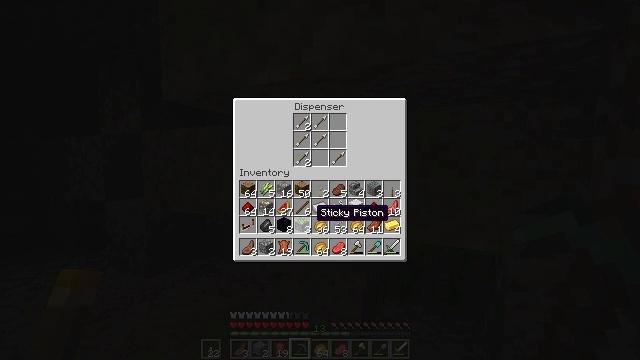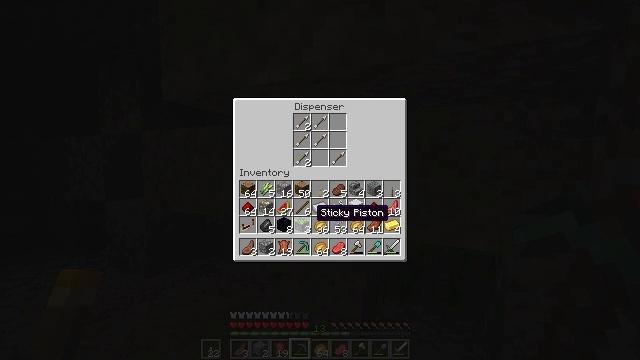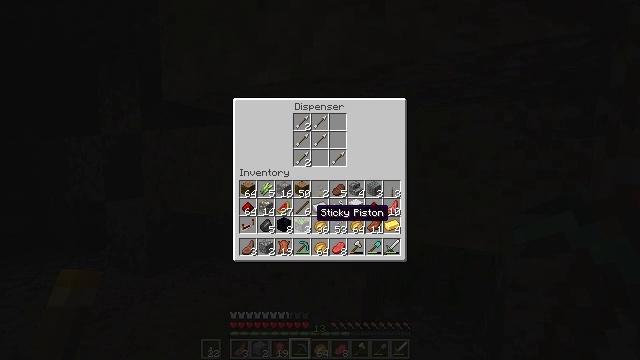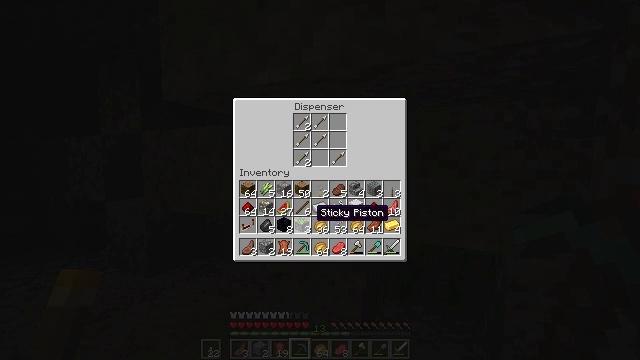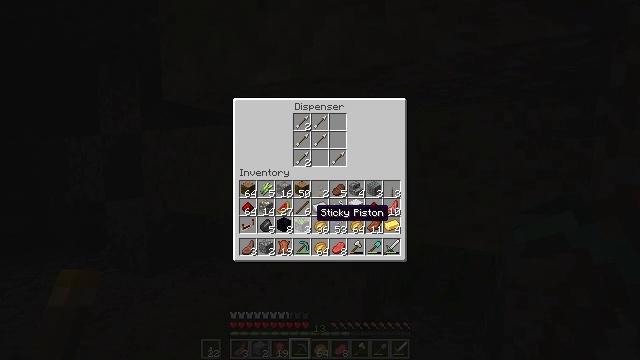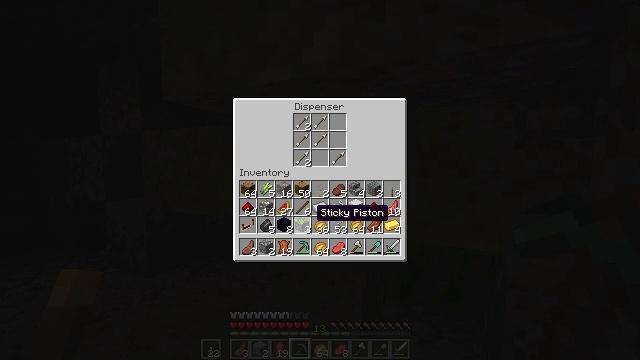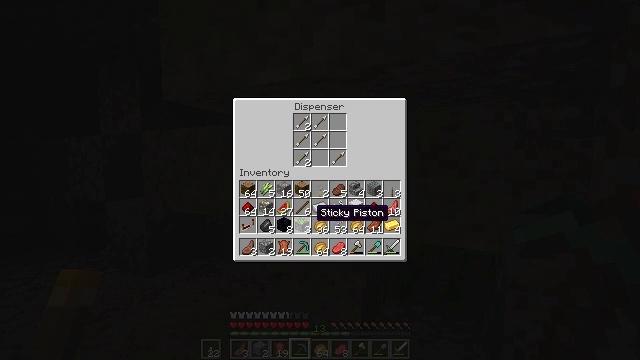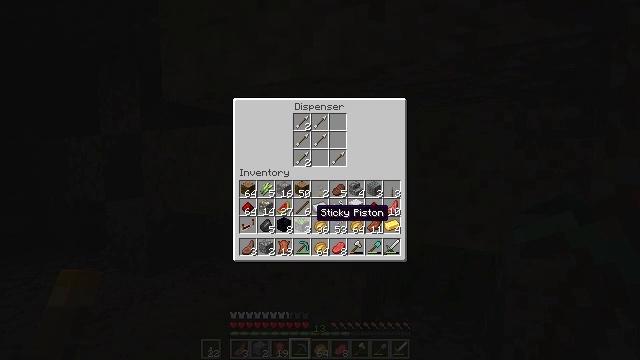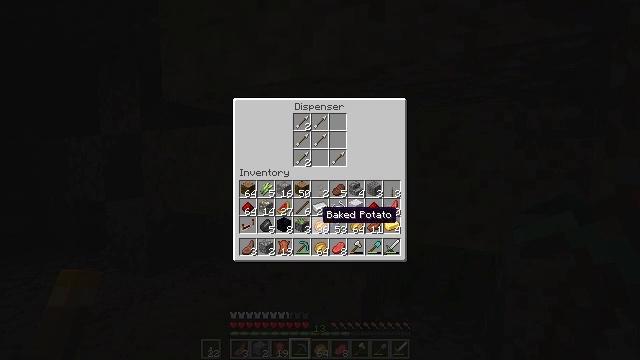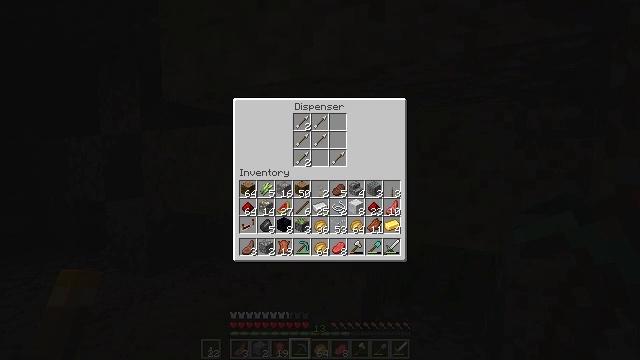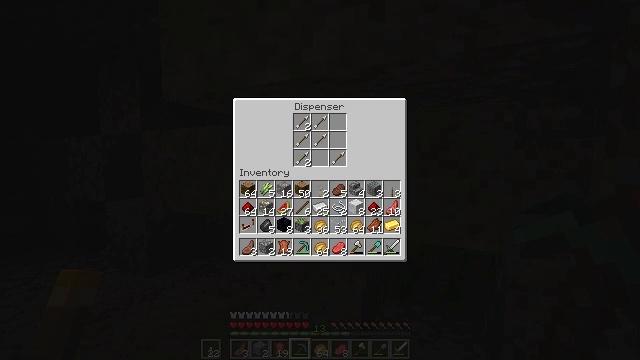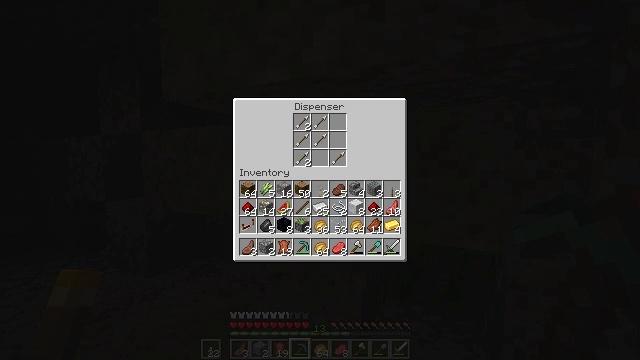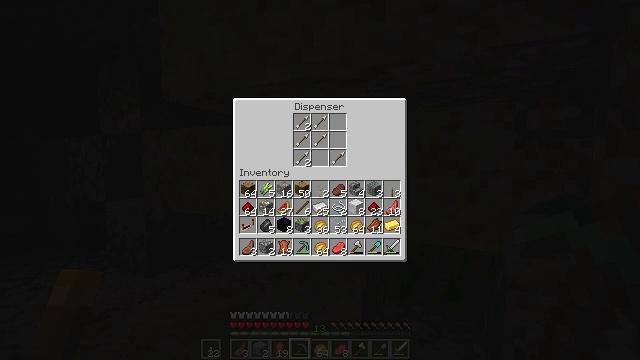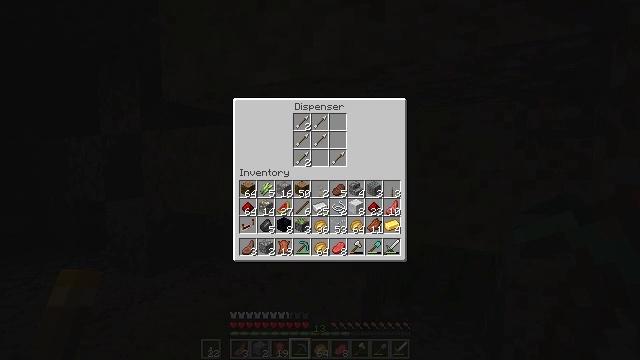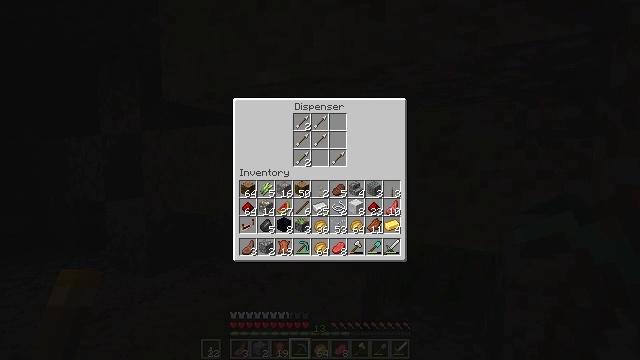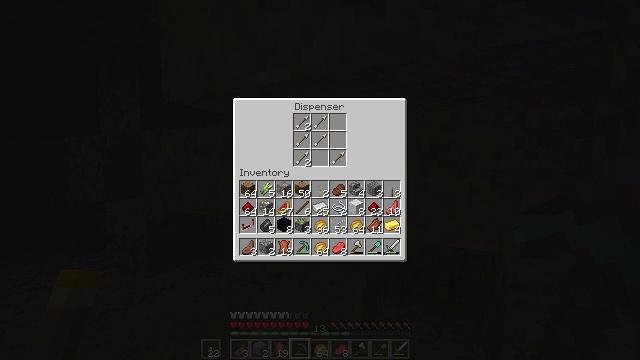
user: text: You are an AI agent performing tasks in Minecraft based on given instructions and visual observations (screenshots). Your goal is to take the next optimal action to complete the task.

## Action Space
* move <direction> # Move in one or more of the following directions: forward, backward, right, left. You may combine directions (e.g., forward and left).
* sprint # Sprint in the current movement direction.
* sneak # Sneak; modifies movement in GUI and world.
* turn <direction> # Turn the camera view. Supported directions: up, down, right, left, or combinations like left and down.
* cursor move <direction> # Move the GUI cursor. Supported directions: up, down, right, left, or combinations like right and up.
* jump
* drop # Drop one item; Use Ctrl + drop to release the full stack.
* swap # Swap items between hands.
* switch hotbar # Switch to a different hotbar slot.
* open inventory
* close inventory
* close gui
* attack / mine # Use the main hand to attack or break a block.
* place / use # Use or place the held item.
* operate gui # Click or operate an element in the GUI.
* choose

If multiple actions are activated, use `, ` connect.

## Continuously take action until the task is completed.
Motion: motion action
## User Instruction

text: Retrieve the dispenser by attacking it.
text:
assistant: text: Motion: no_op
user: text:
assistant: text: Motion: no_op
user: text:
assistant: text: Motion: no_op
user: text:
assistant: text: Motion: no_op
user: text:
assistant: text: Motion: no_op
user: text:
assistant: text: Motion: no_op
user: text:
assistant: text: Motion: no_op
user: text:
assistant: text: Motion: no_op
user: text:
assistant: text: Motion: cursor move right and down
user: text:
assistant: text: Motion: cursor move right and down
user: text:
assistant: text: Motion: cursor move right
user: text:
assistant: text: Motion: no_op
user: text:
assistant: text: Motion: no_op
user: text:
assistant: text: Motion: cursor move up
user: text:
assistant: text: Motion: no_op
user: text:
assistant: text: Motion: no_op
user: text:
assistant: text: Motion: no_op
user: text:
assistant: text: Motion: no_op
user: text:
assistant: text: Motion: no_op
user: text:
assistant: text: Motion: no_op
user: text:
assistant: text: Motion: no_op
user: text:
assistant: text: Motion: no_op
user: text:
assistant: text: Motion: no_op
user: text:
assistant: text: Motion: no_op
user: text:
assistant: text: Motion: no_op
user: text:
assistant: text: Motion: no_op
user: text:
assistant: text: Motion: no_op
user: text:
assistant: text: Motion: cursor move left
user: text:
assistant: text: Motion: cursor move left
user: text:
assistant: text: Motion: cursor move left